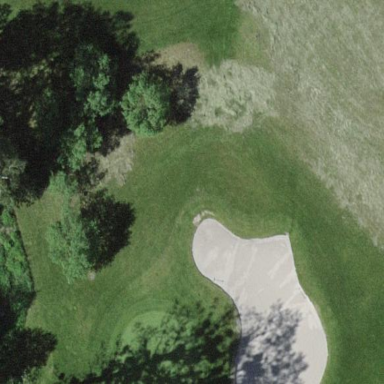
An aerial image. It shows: Golf bunker.